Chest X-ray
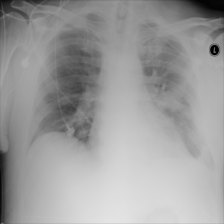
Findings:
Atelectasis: negative
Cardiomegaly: negative
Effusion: negative
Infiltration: negative
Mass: negative
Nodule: positive
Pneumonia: negative
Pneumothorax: negative
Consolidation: positive
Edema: negative
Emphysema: negative
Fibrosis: negative
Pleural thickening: negative
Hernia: negative